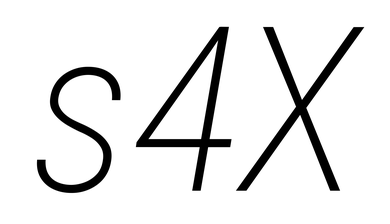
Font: Roboto-Italic_Condensed_ExtraLight_Italic